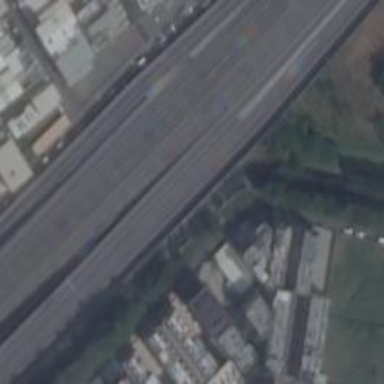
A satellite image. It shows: Viaduct bridge on motorway link.